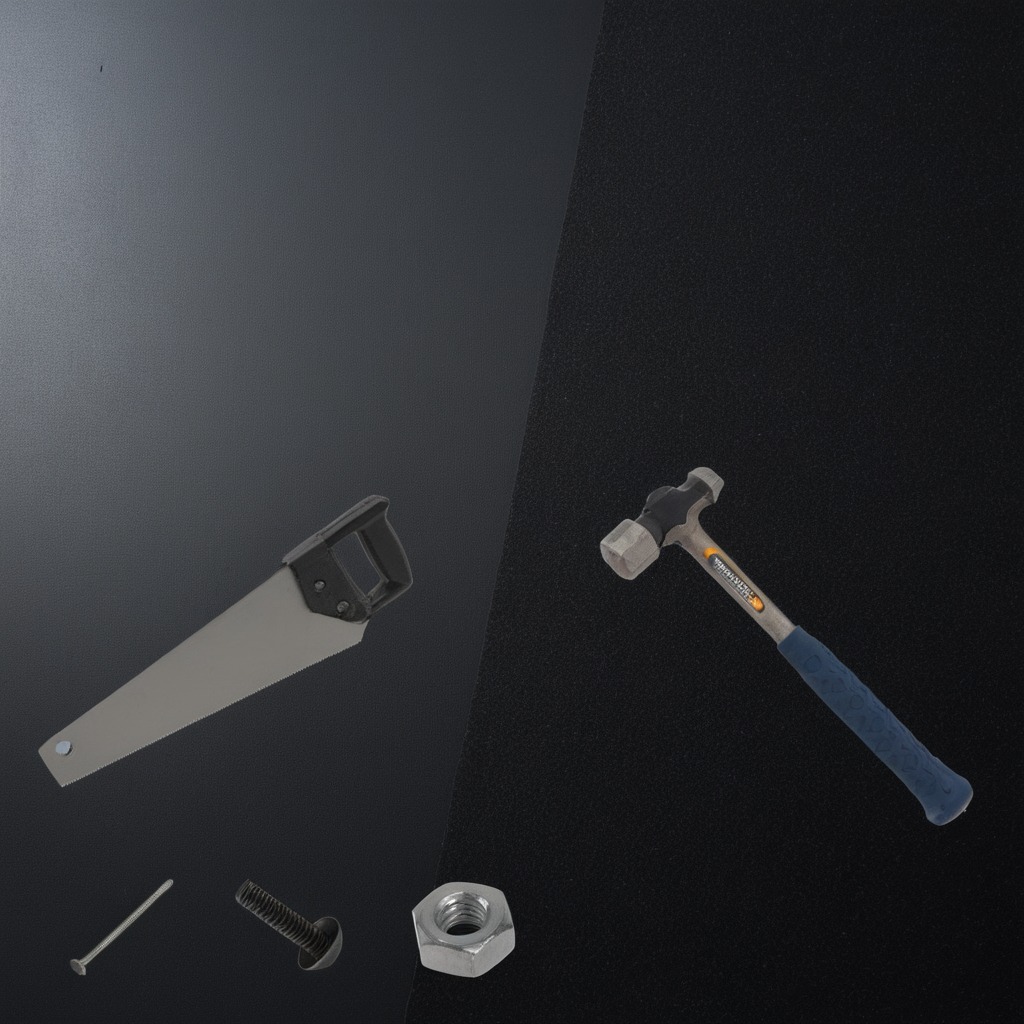
A hammer, a metal machine screw, a handheld metal saw, and a metal nut are lying on a clean granite tabletop covered with a black rubber mat inside a workshop under bright overhead lighting crisp shadows high clarity worn but beneath the mat.